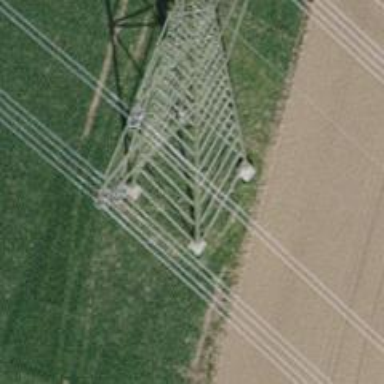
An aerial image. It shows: Power tower.